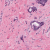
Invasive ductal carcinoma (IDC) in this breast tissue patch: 0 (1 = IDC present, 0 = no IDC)